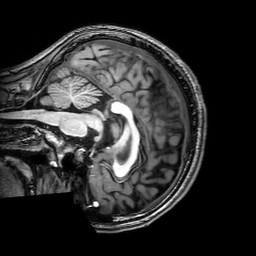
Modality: T1w
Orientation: sagittal
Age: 22
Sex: female
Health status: healthy
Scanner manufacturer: philips
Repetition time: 0.008223 s
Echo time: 0.00377 s